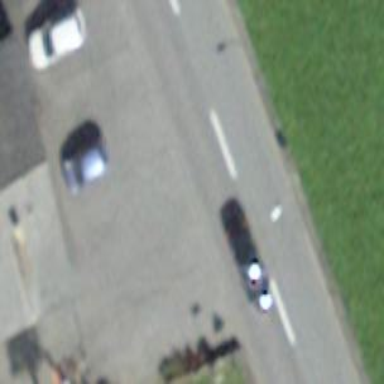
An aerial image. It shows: Bus stop along the road.